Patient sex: M
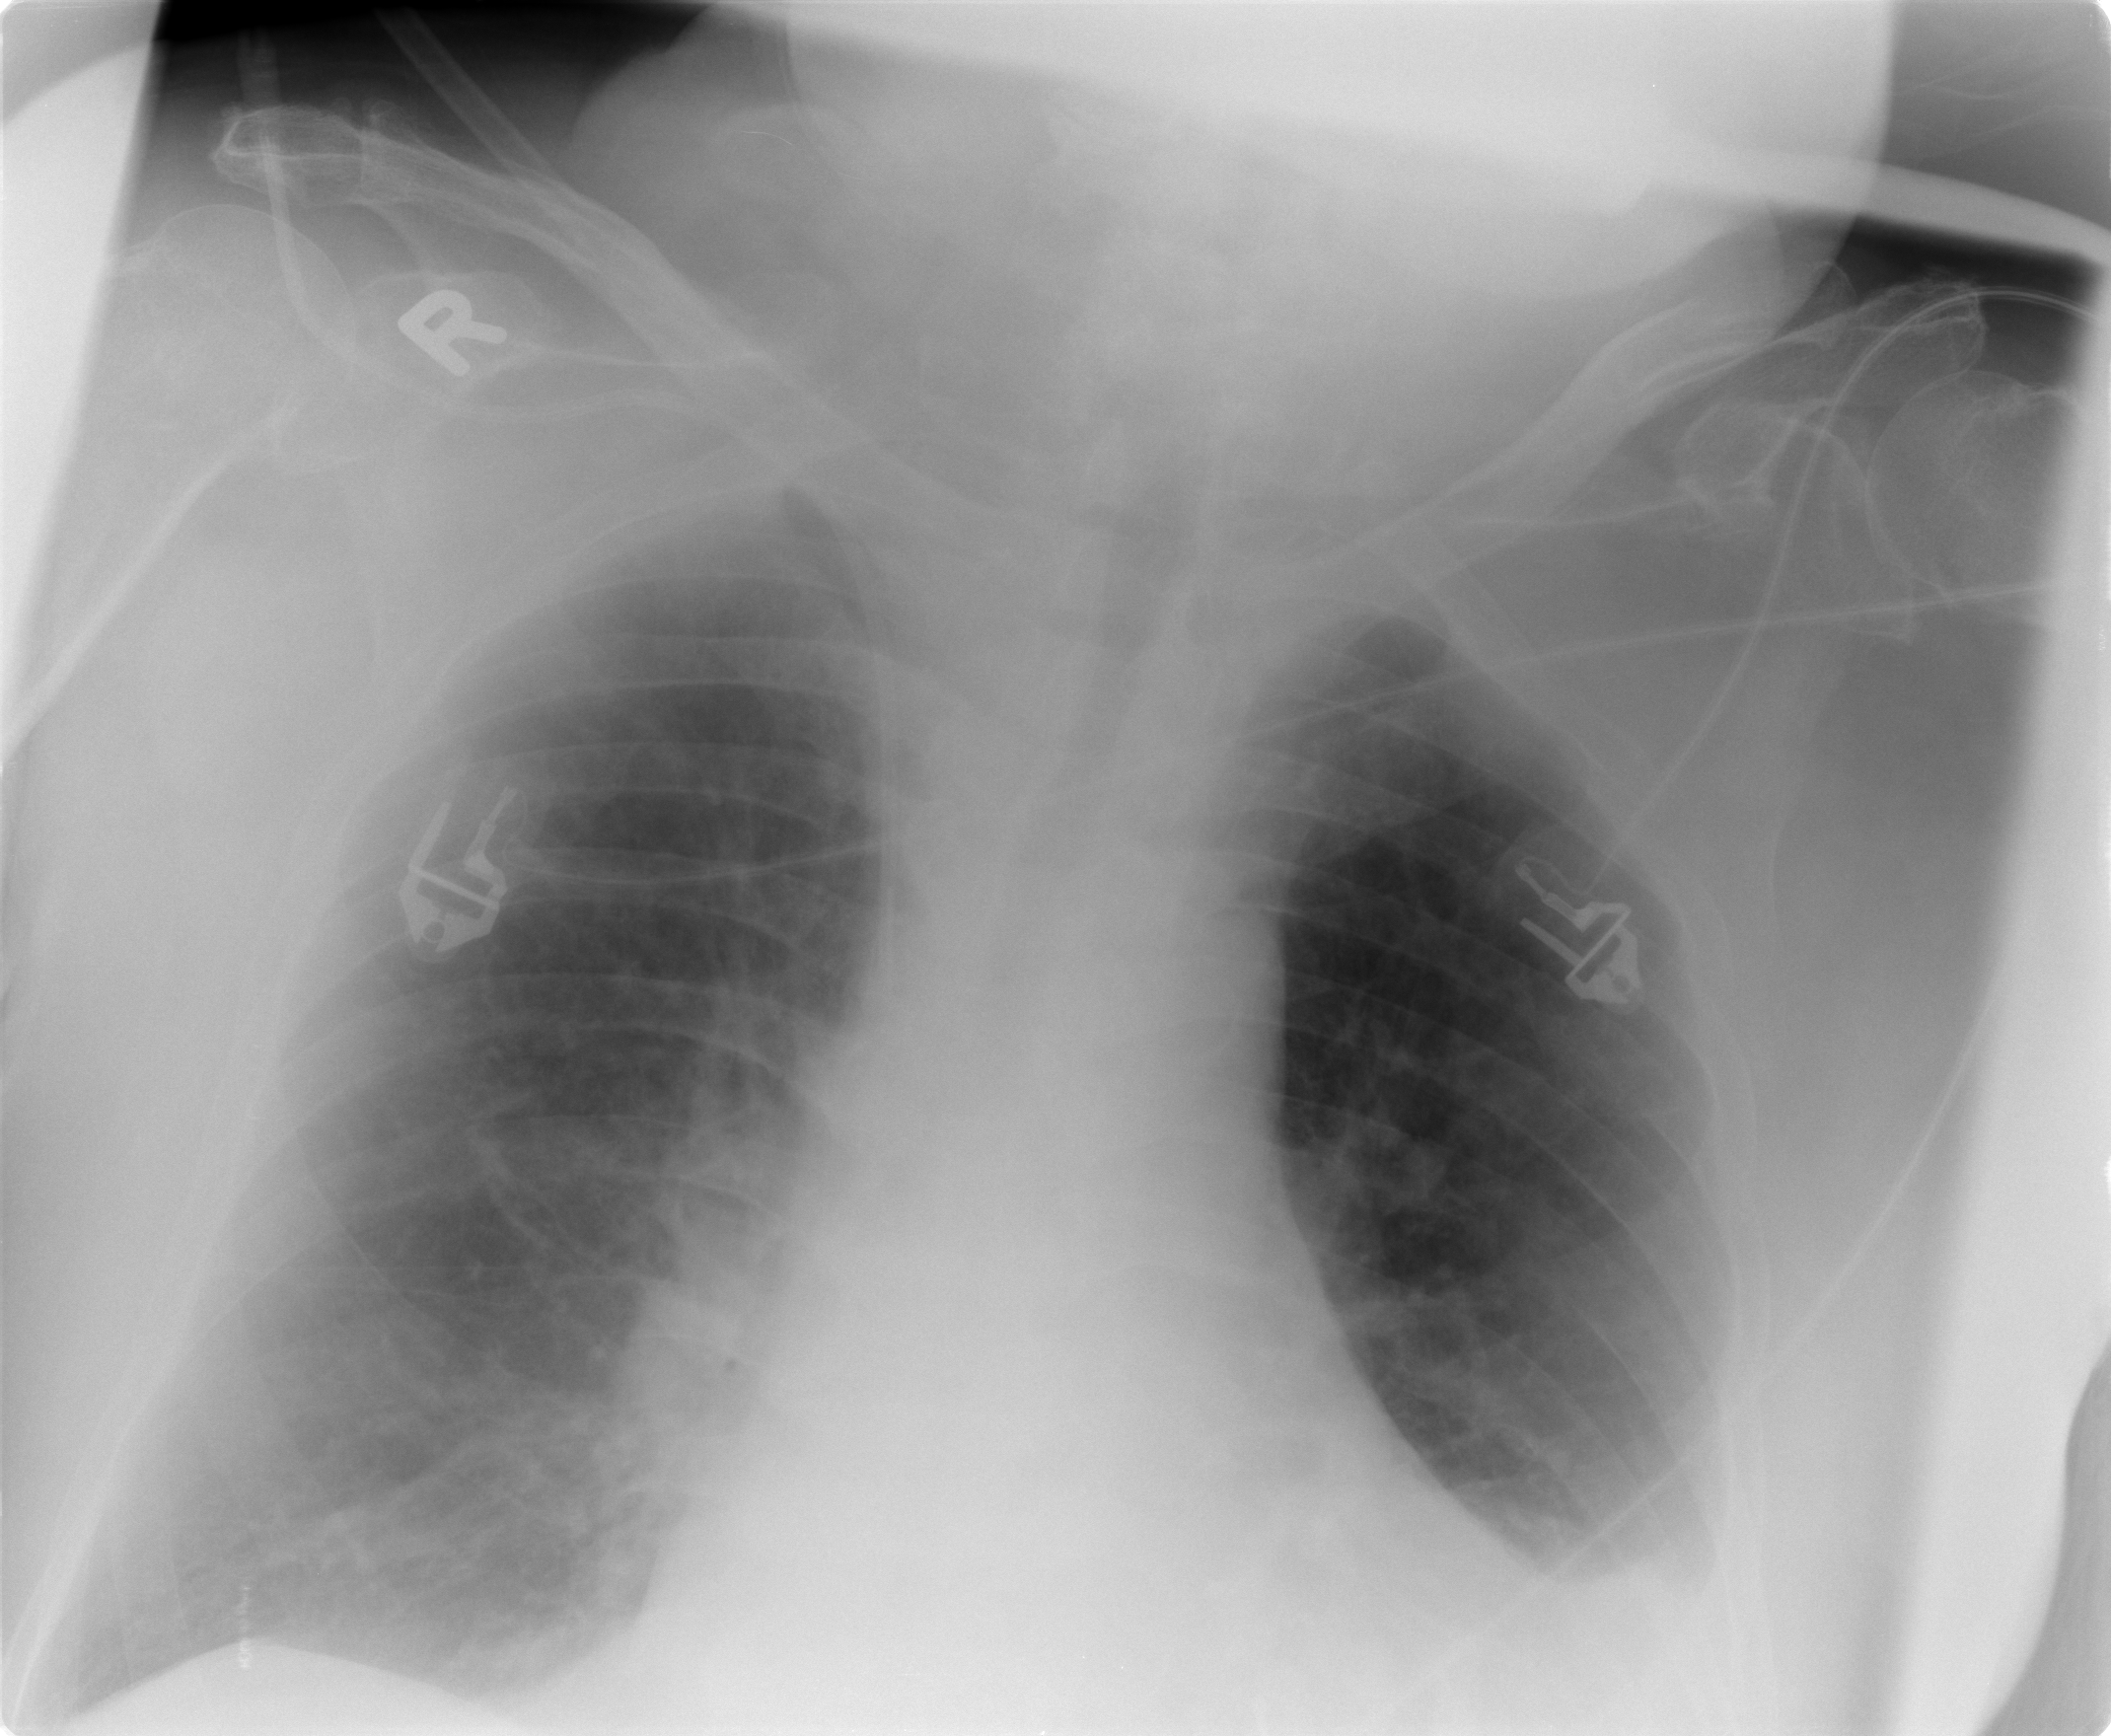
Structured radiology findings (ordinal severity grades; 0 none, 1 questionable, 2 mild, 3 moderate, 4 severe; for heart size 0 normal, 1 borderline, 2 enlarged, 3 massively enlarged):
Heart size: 0
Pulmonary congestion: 0
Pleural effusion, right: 0
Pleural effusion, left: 2
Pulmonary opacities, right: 1
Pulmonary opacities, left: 0
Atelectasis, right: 1
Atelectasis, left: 2